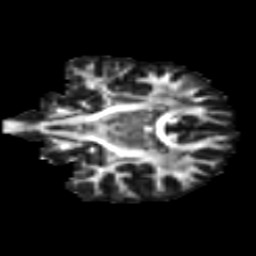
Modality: FA
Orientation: coronal
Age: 16
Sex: male
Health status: ill
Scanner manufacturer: ge
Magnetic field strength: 3 T
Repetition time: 6.752 s
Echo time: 0.079 s